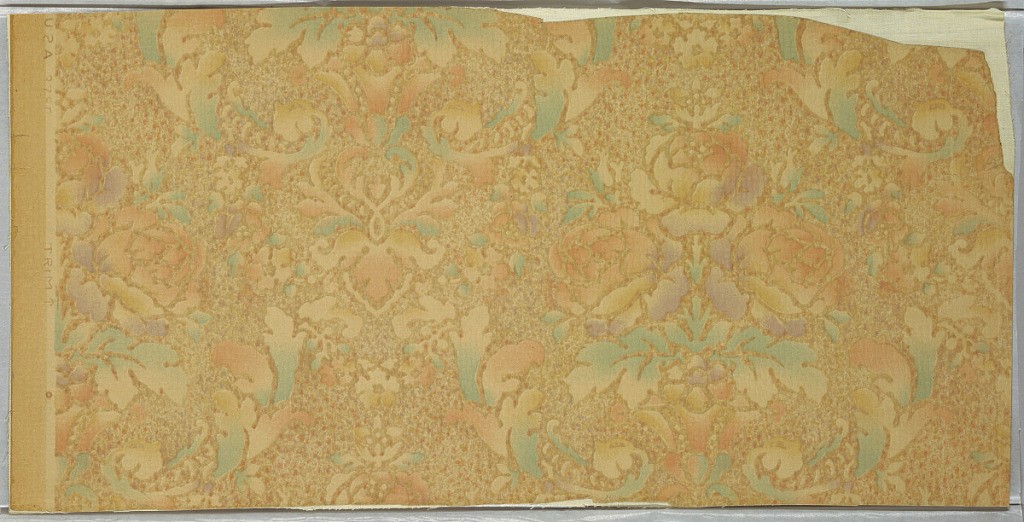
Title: Sidewall
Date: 1905–15
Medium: Machine-printed with engraved rollers
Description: Symmetrical design inspired from damask pattern. Bouquets of roses in alternating rows. Acanthus leaves encircle them. Entire paper is embossed to simulate a coarse weave such as monk's cloth. Printed on margin: "U.S.A. 3780, trim." Printed in soft pastel colors on deep cream background which simulates stipple work.